【题型】填空题　【知识点】立体几何　【难度】easy
正三棱锥的底面边长为 2，侧棱长为 3，则此正三棱锥的侧面积为 \(\underline{\quad\quad}\).

\vspace{1em}
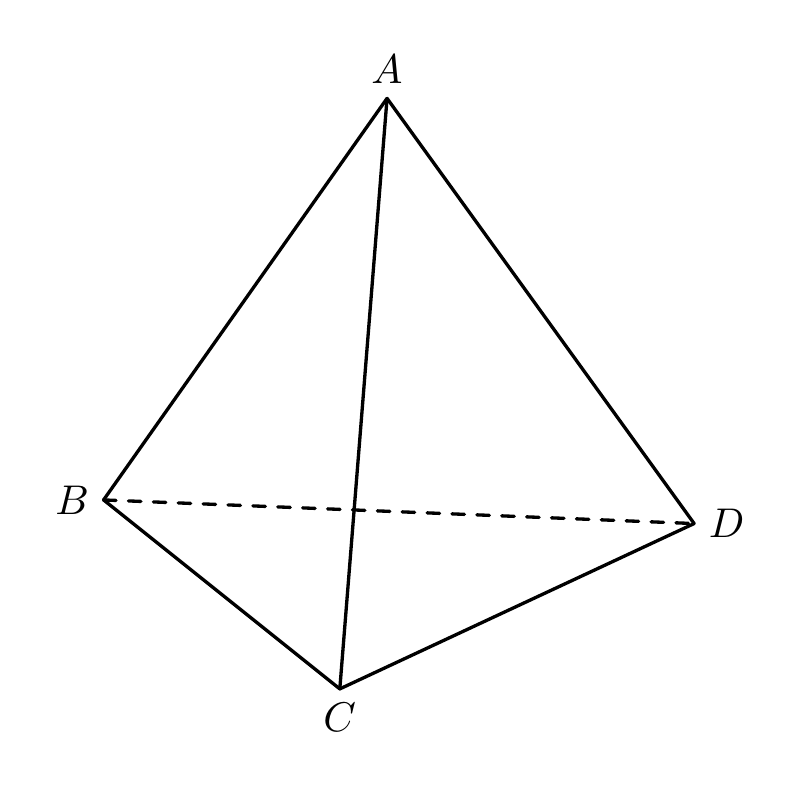
【解答】

\textbf{【答案】} \(\boldsymbol{6\sqrt{2}}\).

\vspace{1em}

\textbf{【分析】}
设该正三棱锥的斜高为 \(h'\)，则由已知结合勾股定理可得 \(h'\)，可求侧面积.

\vspace{1em}

\textbf{【解答】}
解：设该正三棱锥的斜高为 \(h'\)，则 \(h' = \sqrt{3^2 - 1^2} = 2\sqrt{2}\)，

所以侧面积为 \(\dfrac{1}{2} \times 2 \times 3 \times 2\sqrt{2} = 6\sqrt{2}\).

所以正三棱锥的侧面积为 \(6\sqrt{2}\).

故答案为：\(\boldsymbol{6\sqrt{2}}\).